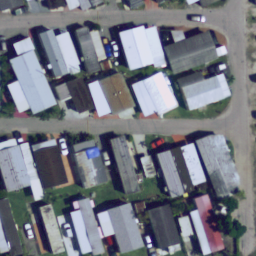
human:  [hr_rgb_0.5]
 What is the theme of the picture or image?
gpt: mobile home park